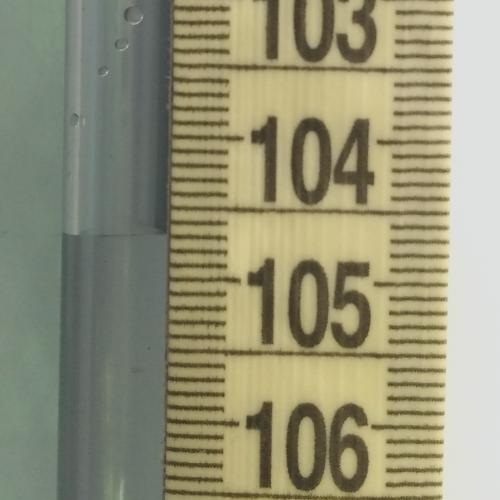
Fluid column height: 104.7 cm